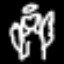
Label: angel